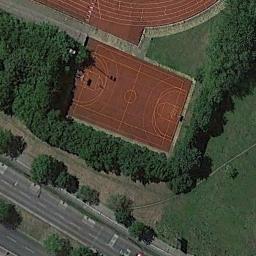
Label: basketball_court